Question: i m working on <URL> but in IE7 its header is totaly collapse .. please somebody help me resolve the issue .. i have tried all my known ways but not good output.
this is the bug i am facing in IE7: ()

can anybody help me solve the issues.
and i m using html5
'''
<header>
<a href="/">
<img id="logo" src="images/logo.png" height="75" width="287" title="HomePage" alt="Mulberry Kitchen Studios" /></a>
<div id="telephone">
<p>Showrooms: Norwich </p><img src="images/tel-norwich.gif" alt="" /><p> Beccles </p><img src="images/tel-beccles.gif" alt="" />
</div>
<nav id="primary-menu">
<div class="menu-mainnav-container">
<ul id="menu-mainnav" class="menu superfish sf-js-enabled">
<li id="menu-item-13" class="menu-item menu-item-type-post_type menu-item-object-page menu-item-13"><a title="Contemporary Kitchens" href="http://www.mulberrydesignerkitchens.com/contemporary-kitchens/">Contemporary Kitchens</a></li>
<li id="menu-item-75" class="menu-item menu-item-type-post_type menu-item-object-page menu-item-75"><a title="Traditional Kitchens" href="http://www.mulberrydesignerkitchens.com/traditional-kitchens/">Traditional Kitchens</a>
<ul class="sub-menu">
<li id="menu-item-81" class="menu-item menu-item-type-post_type menu-item-object-page menu-item-81"><a title="Traditional Oak Kitchens" href="http://www.mulberrydesignerkitchens.com/traditional-kitchens/traditional-oak-kitchens/">Traditional Oak Kitchens</a></li>
<li id="menu-item-395" class="menu-item menu-item-type-taxonomy menu-item-object-category menu-item-395"><a title="Unique Traditional Kitchens" href="http://www.mulberrydesignerkitchens.com/norwich-kitchens/unique-traditional-kitchens/">Unique Traditional Kitchens</a></li>
<li id="menu-item-73" class="menu-item menu-item-type-post_type menu-item-object-page menu-item-73"><a title="Quality Kitchens" href="http://www.mulberrydesignerkitchens.com/classic-kitchens/">Classic Kitchens</a></li>
</ul>
</li>
<li id="menu-item-74" class="menu-item menu-item-type-post_type menu-item-object-page menu-item-74"><a title="Bespoke Kitchens" href="http://www.mulberrydesignerkitchens.com/bespoke-kitchens/">Bespoke Kitchens</a></li>
<li id="menu-item-72" class="menu-item menu-item-type-post_type menu-item-object-page menu-item-72"><a title="Accessories &amp; Appliances" href="http://www.mulberrydesignerkitchens.com/kitchen-accessories-appliances/">Accessories &#038; Appliances</a></li>
<li id="menu-item-71" class="menu-item menu-item-type-post_type menu-item-object-page menu-item-71"><a title="All inclusive service" href="http://www.mulberrydesignerkitchens.com/all-inclusive-service/">All inclusive service</a></li>
<li id="menu-item-736" class="menu-item menu-item-type-taxonomy menu-item-object-category menu-item-736"><a href="http://www.mulberrydesignerkitchens.com/norwich-kitchens/recent-projects/">Recent Projects</a></li>
<li id="menu-item-70" class="menu-item menu-item-type-post_type menu-item-object-page menu-item-70"><a title="Information &amp; Articles" href="http://www.mulberrydesignerkitchens.com/kitchen-information/">Information &#038; Articles</a></li>
<li id="menu-item-69" class="menu-item menu-item-type-post_type menu-item-object-page menu-item-69"><a title="Contact Us &amp; Maps" href="http://www.mulberrydesignerkitchens.com/contact-us-maps/">Contact Us &#038; Maps</a></li>
</ul>
</div>
</nav>
</header>
'''
'''
header{
position: relative;
background:#7a2652;
height: 75px;
display: block;
}
header #telephone {
color: #FFFFFF;
float: right;
margin-top: 10px;
padding-right: 10px;
width: 370px;
position: relative;
top: 0px;
}
header #telephone p {
padding: 0;
margin: 0;
font-size: 10px;
float: left;
margin-top: 2px;
color: #fff;
}
header #telephone img {
float: left;
margin-left: 5px;
margin-right: 5px;
}
nav#primary-menu {
height: 37px;
position: absolute;
right: 2px;
top: 38px;
width: 685px;
list-style: none outside none;
}
nav#primary-menu div {
background: none repeat scroll 0 0 #833B5D;
float: right;
height: 37px;
margin-left: 32px;
width: 645px;
}
nav#primary-menu ul#menu-mainnav {
list-style: none outside none;
}
nav#primary-menu ul#menu-mainnav li {
height: 37px;
margin: 0 -10px 0 -37px;
overflow: visible;
padding-left: 37px;
padding-right: 10px;
position: relative;
width: 80px;
z-index: 1;
float:left;
display: inline-block;
list-style: none outside none;
}
nav#primary-menu ul#menu-mainnav li:hover:last-child {
background: url("images/nav-last-bg.png") no-repeat transparent;
}
nav#primary-menu ul#menu-mainnav li:first-child {
background: url("images/nav-first-bg.png") no-repeat scroll left center transparent;
}
nav#primary-menu ul#menu-mainnav li:hover {
background: url("images/nav-current-bg.png") no-repeat scroll left center transparent;
}
nav#primary-menu ul#menu-mainnav li.current-menu-item {
background: url("images/nav-current-bg.png") no-repeat scroll 0 0 transparent;
}
nav#primary-menu a {
color: #FFFFFF;
float: left;
font-size: 9px;
line-height: 120%;
padding-bottom: 8px;
padding-top: 7px;
text-align: left;
text-decoration: none;
width: 60px;
}
nav#primary-menu a:hover {
color: #FFFFFF;
}
nav#primary-menu a:visited {
color: #FFFFFF;
}
nav#primary-menu ul#menu-mainnav li ul.sub-menu {
list-style: none outside none;
}
/*
nav#primary-menu ul#menu-mainnav li ul.sub-menu li {
background-color: #833B5D;
height: auto;
}
*/
nav#primary-menu ul#menu-mainnav li ul.sub-menu li {
background-color: #833B5D;
height: auto;
margin: 0;
padding: 6px 12px;
width: 120px;
}
nav#primary-menu ul#menu-mainnav li ul.sub-menu li a {
margin: 0;
padding: 5px;
width: 120px;
}
nav#primary-menu ul#menu-mainnav li ul.sub-menu li:hover {
background-color: #8e4d69;
}
nav#primary-menu ul#menu-mainnav li ul.sub-menu li.current-menu-item {
background: none repeat scroll 0 0 #8E4D69;
}
'''
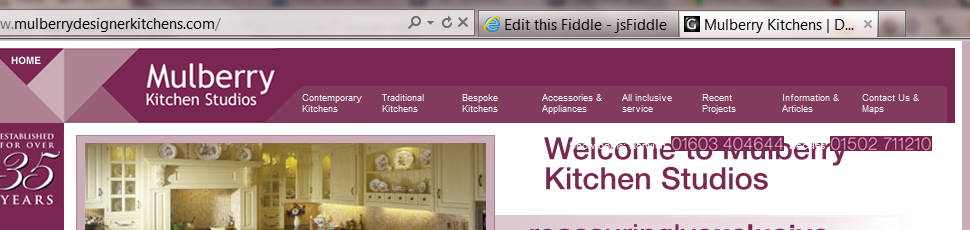
Answer: try add this
'''
#telephone {
position: absolute;
right: 0;
}
'''
in my ie: